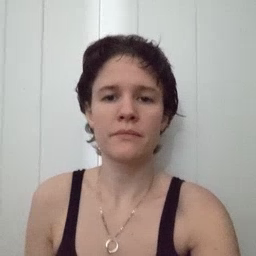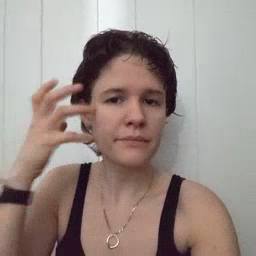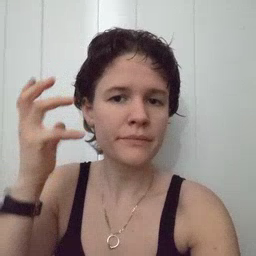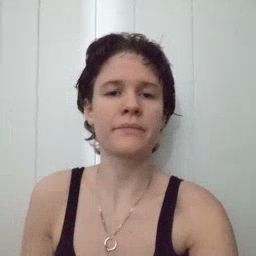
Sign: radio